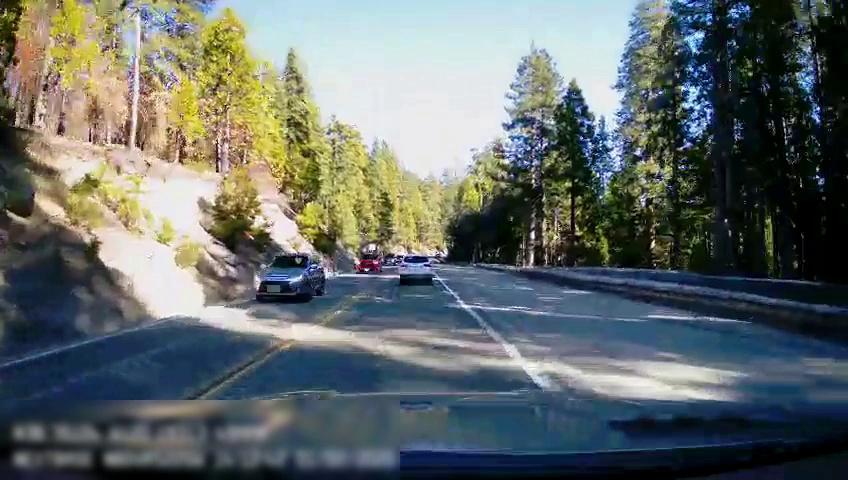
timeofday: Day
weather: Sunny
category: Drivable Space
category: Vehicles | SUV
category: Vehicles | Car
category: Vehicles | SUV
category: Lanes | Current Lane
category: Lanes | Alternate Lane
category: Lanes | Opposite Lane